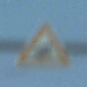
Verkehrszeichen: AmphibienwanderungLinks
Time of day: MorningAfternoon
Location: Roofed (Special)
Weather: PartlyCloudy
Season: NotSpecified
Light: Natural